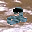
Label: 2